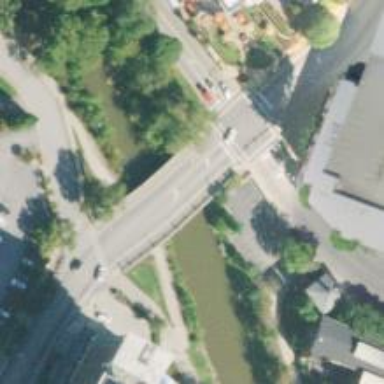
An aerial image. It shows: Footway bridge.